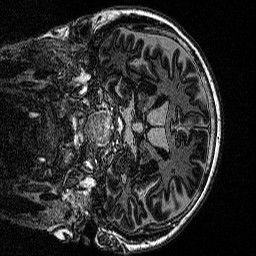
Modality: MP2RAGE
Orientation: coronal
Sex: male
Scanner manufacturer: siemens
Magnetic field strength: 3 T
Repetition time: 5 s
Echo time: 0.00292 s